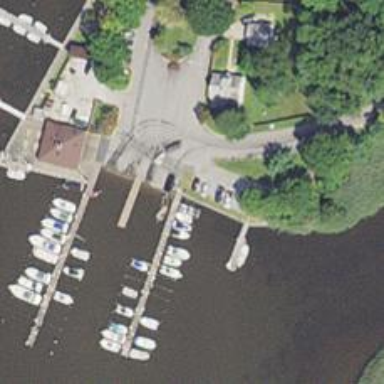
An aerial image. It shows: Man-made pier.